Question: I am building an application in C# that can run PowerShell commands. Currently I am in the stage where I got the user properties into 'PSObject'.
I want to get specific details from the user properties but I don't know how.

The problem is that inside the cmdlet I have the property 'BaseObject' and inside it I have the properties 'GivenName' and 'Surname'.
I want to get 'GivenName' into parameter but I don't know what kind of parameter. I tried to "Copy Expression" and I received:
'''
((Microsoft.ActiveDirectory.Management.ADUser)(cmdlet.BaseObject)).GivenName
'''
But it is not recognized.
> No such class:
Microsoft.ActiveDirectory.Management.ADUser
Do you have an idea how can I get the 'GivenName' property into the parameter?
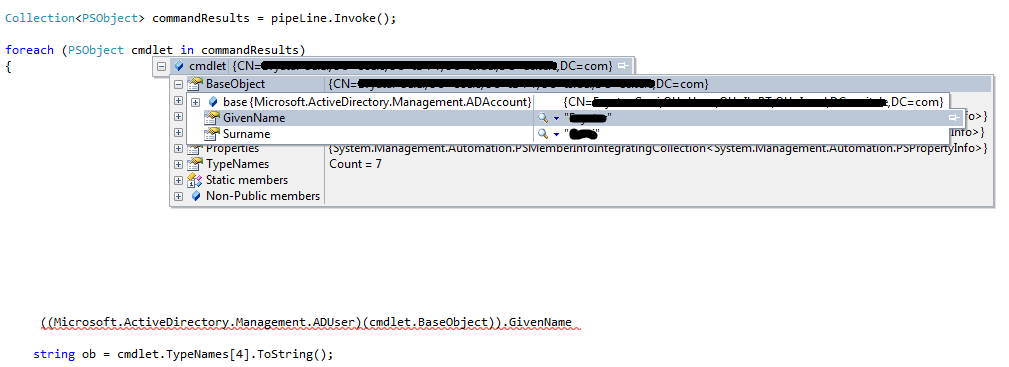
Answer: I am little bit unsure on what you mean by get value GivenName into a parameter. If you just want the given name from the results then it is easy to get.
'''
var givenName = cmdlet.Properties["GivenName"].Value;
'''
If you looking to get all the properties then you can get it in 'PSMemberInfoCollection'
'''
PSMemberInfoCollection<PSPropertyInfo> props = psObject.Properties;
props.ToList().ForEach(x => {
Console.WriteLine("Name: {0}, Value: {1}", x.Name,x.Value);
});
'''
If you are trying to convert 'PSObject' into 'ADUser' then you will have to load the assembly 'Microsoft.ActiveDirectory.Management' in your c# sharp code, then create an instance of ADUser from the 'PSObject'
So if you want to get the groups or a particular group by index then. Again this just purely based upon hacks. Use all the code with caution. Anyways you can use dynamic keyword to do something interesting. First you can get the 'GivenName' property just like that. And then your MemberOf property will give you a ValueList which is of type Collection and you get property by an index or you can Enumerate over all the properties available to you.
'''
dynamic adUser = psObject.BaseObject;
Console.WriteLine("GivenName: {0}, Surname: {1}",adUser.GivenName.ToString(),adUser.Surname.ToString());
dynamic memberof = psObject.Properties["MemberOf"].Value;
var firstGroup = memberof.ValueList[0].ToString();
var allGroups = memberof.ValueList;
foreach (var item in allGroups)
{
Console.WriteLine(item.ToString());
}
'''